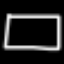
Label: square